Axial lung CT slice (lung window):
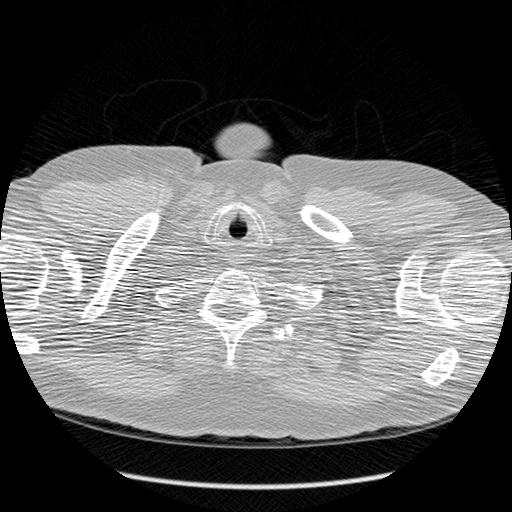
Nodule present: no